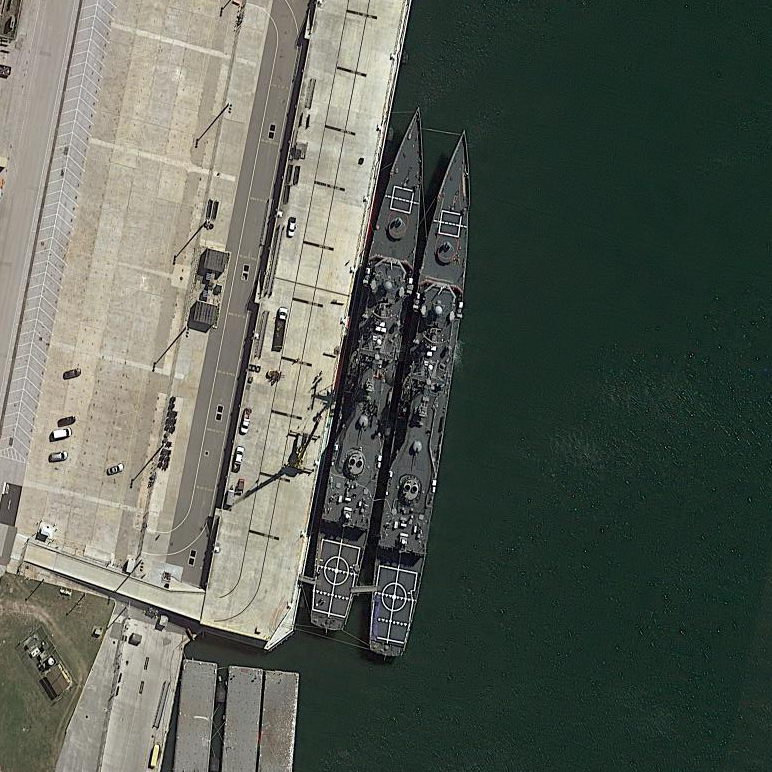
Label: cruiser